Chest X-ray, PA view. Patient: 35 years old, sex M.
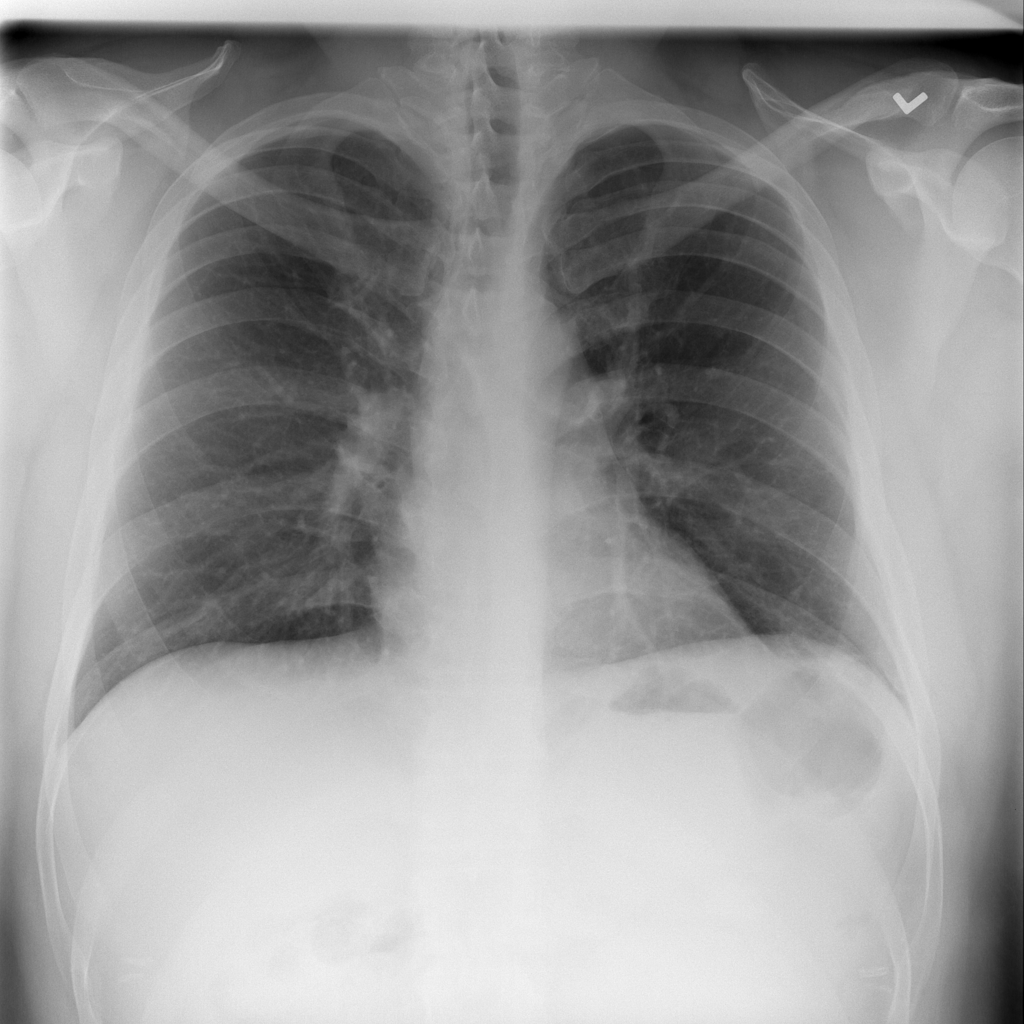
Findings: No Finding